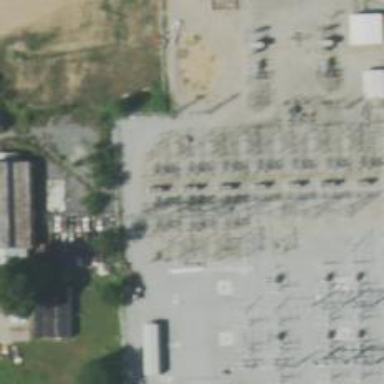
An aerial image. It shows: Switch for power supply.